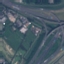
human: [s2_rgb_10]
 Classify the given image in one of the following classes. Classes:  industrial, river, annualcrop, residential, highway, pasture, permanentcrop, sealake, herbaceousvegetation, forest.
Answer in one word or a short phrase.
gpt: Highway